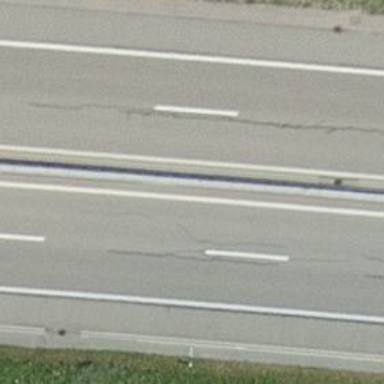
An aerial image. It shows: View of motorway.